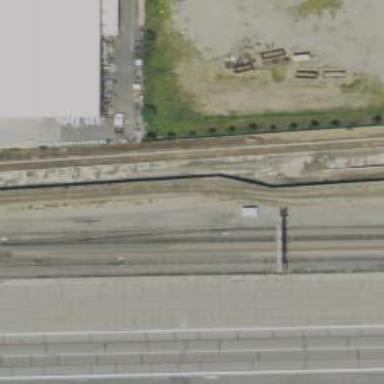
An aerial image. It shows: Railway siding for service.